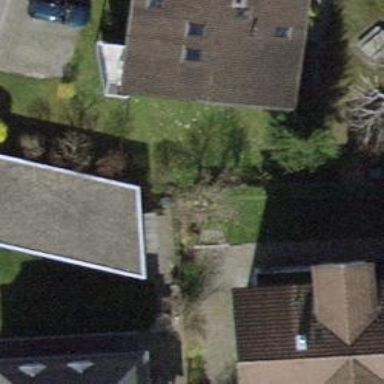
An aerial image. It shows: View of roof of building.